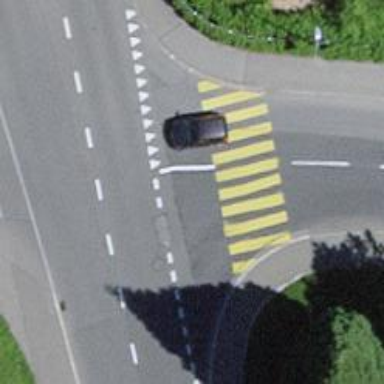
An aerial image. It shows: Uncontrolled crossing on the road.